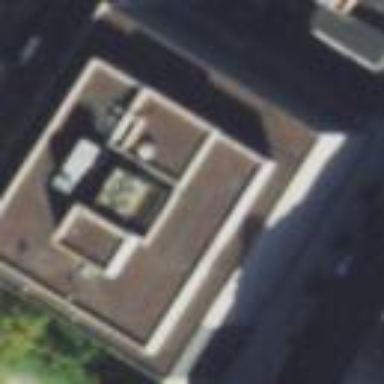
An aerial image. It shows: The building has flat concrete roof.